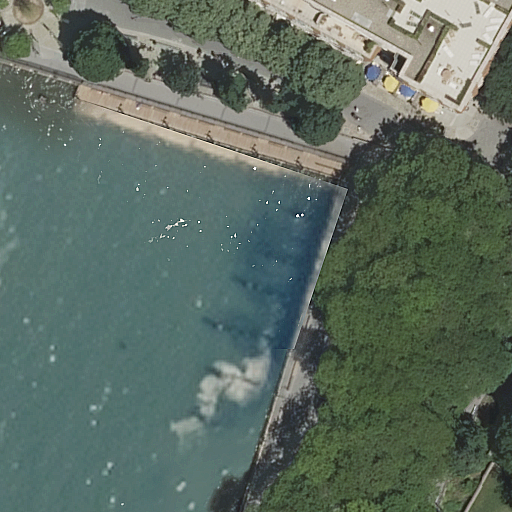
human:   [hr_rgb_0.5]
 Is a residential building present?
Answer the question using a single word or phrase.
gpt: yes

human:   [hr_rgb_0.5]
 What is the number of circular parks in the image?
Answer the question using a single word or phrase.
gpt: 0

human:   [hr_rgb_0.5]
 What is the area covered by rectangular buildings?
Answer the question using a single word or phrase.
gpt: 1226m2

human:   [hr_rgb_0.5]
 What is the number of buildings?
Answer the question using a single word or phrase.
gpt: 1

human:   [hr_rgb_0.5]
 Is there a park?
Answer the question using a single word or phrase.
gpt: yes

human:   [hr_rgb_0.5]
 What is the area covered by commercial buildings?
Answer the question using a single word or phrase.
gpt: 0m2

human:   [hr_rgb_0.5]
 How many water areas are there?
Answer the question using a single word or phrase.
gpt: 1

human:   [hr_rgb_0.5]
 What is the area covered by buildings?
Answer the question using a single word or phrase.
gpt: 1226m2

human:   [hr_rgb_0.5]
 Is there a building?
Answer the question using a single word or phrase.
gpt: yes

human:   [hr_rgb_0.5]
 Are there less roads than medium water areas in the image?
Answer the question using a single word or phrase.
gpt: no

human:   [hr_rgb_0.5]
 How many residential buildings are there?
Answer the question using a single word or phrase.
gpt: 1

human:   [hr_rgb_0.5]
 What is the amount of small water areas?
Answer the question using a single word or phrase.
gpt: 0

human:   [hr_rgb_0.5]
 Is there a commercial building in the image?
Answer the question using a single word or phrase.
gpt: no

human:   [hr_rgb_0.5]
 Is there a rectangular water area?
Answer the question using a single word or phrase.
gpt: yes

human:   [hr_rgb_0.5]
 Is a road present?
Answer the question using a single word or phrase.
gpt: yes

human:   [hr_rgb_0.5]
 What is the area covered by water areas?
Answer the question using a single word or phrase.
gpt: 4639m2

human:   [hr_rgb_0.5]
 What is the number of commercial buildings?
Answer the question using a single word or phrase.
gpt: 0

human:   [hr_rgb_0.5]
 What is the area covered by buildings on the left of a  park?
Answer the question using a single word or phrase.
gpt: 0m2

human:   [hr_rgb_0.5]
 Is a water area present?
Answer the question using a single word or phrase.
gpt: yes

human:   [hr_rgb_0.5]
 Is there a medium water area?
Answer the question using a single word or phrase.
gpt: no

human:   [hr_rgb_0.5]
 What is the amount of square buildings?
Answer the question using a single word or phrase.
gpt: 0

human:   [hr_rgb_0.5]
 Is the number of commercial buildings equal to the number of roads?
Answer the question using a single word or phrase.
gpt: no

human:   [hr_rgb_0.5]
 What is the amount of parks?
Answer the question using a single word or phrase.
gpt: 2

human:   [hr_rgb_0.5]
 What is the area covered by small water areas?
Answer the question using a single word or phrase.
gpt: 0m2

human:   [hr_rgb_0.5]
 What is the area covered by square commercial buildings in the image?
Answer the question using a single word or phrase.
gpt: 0m2

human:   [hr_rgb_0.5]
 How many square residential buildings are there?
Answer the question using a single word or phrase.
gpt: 0

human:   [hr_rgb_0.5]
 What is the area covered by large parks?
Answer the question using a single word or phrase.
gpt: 5100m2

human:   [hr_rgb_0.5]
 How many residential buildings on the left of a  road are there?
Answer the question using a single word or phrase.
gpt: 0

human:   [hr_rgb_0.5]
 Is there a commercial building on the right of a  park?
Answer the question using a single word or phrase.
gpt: no

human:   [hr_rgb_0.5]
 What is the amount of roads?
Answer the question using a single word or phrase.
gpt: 4

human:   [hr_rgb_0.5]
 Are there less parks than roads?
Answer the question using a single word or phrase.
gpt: yes

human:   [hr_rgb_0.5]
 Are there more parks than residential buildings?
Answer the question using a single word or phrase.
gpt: yes

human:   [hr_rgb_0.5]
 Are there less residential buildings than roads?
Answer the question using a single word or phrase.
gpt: yes

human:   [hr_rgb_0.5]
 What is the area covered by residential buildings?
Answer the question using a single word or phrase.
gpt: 1226m2

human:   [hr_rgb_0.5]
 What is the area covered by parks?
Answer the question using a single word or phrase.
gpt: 5149m2

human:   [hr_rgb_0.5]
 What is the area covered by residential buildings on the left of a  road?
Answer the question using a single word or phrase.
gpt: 0m2

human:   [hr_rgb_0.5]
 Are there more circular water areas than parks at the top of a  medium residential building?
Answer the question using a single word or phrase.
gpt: no

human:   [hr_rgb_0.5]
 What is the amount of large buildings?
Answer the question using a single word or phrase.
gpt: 1

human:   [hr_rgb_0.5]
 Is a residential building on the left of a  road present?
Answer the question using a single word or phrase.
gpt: no

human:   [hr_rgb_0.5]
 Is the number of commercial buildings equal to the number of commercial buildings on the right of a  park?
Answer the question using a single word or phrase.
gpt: yes

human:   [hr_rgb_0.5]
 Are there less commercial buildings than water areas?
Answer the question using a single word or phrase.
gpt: yes

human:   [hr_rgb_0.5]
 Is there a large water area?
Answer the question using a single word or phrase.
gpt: yes

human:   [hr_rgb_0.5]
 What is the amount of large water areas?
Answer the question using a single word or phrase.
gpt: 1

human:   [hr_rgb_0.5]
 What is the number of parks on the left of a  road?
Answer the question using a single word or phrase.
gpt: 1

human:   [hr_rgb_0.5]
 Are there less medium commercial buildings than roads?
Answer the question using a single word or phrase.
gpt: yes

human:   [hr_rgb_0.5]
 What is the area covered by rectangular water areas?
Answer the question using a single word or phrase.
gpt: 4639m2

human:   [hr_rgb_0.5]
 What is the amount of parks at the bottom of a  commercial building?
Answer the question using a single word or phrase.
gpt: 0

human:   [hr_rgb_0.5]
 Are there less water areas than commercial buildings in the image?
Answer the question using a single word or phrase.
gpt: no

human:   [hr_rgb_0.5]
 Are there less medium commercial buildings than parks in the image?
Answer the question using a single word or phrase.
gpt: yes

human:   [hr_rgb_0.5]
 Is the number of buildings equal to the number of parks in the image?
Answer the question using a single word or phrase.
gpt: no

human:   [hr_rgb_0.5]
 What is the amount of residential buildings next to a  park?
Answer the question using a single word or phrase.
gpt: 1

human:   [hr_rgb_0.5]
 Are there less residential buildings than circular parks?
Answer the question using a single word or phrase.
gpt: no

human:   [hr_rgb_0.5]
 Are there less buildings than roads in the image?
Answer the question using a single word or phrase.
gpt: yes

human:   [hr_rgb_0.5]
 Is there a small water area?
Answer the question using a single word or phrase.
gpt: no

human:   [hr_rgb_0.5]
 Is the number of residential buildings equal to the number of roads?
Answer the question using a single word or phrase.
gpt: no

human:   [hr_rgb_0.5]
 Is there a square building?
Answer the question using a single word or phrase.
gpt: no

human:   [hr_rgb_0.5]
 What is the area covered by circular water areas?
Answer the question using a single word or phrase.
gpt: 0m2

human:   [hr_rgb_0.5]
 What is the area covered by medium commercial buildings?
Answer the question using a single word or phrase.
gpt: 0m2

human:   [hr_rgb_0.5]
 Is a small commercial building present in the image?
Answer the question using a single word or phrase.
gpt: no

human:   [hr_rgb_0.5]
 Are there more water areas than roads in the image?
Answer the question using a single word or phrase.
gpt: no

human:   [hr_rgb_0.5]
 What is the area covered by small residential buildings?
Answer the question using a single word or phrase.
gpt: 0m2

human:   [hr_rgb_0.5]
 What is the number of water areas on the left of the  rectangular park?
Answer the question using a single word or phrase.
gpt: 0

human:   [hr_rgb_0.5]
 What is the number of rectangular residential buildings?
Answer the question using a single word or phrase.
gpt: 1

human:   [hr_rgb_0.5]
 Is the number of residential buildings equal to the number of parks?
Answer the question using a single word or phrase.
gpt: no